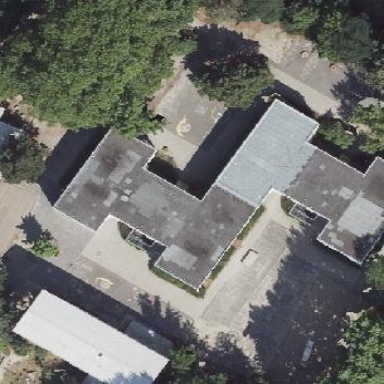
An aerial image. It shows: School.